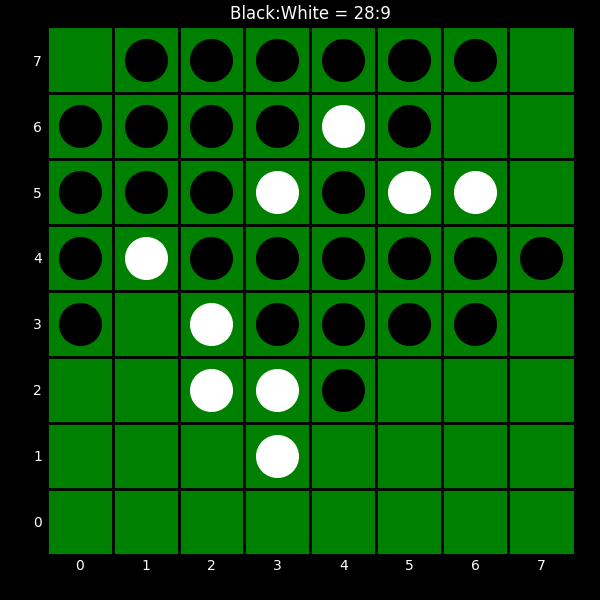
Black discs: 28
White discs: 9